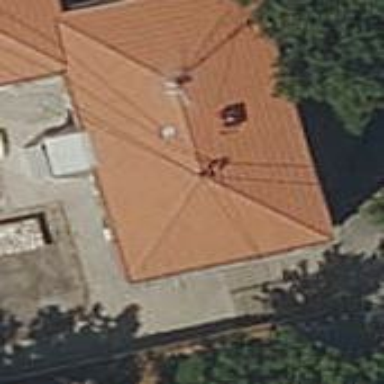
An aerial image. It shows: Hipped-roof building with apartments.